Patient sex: F
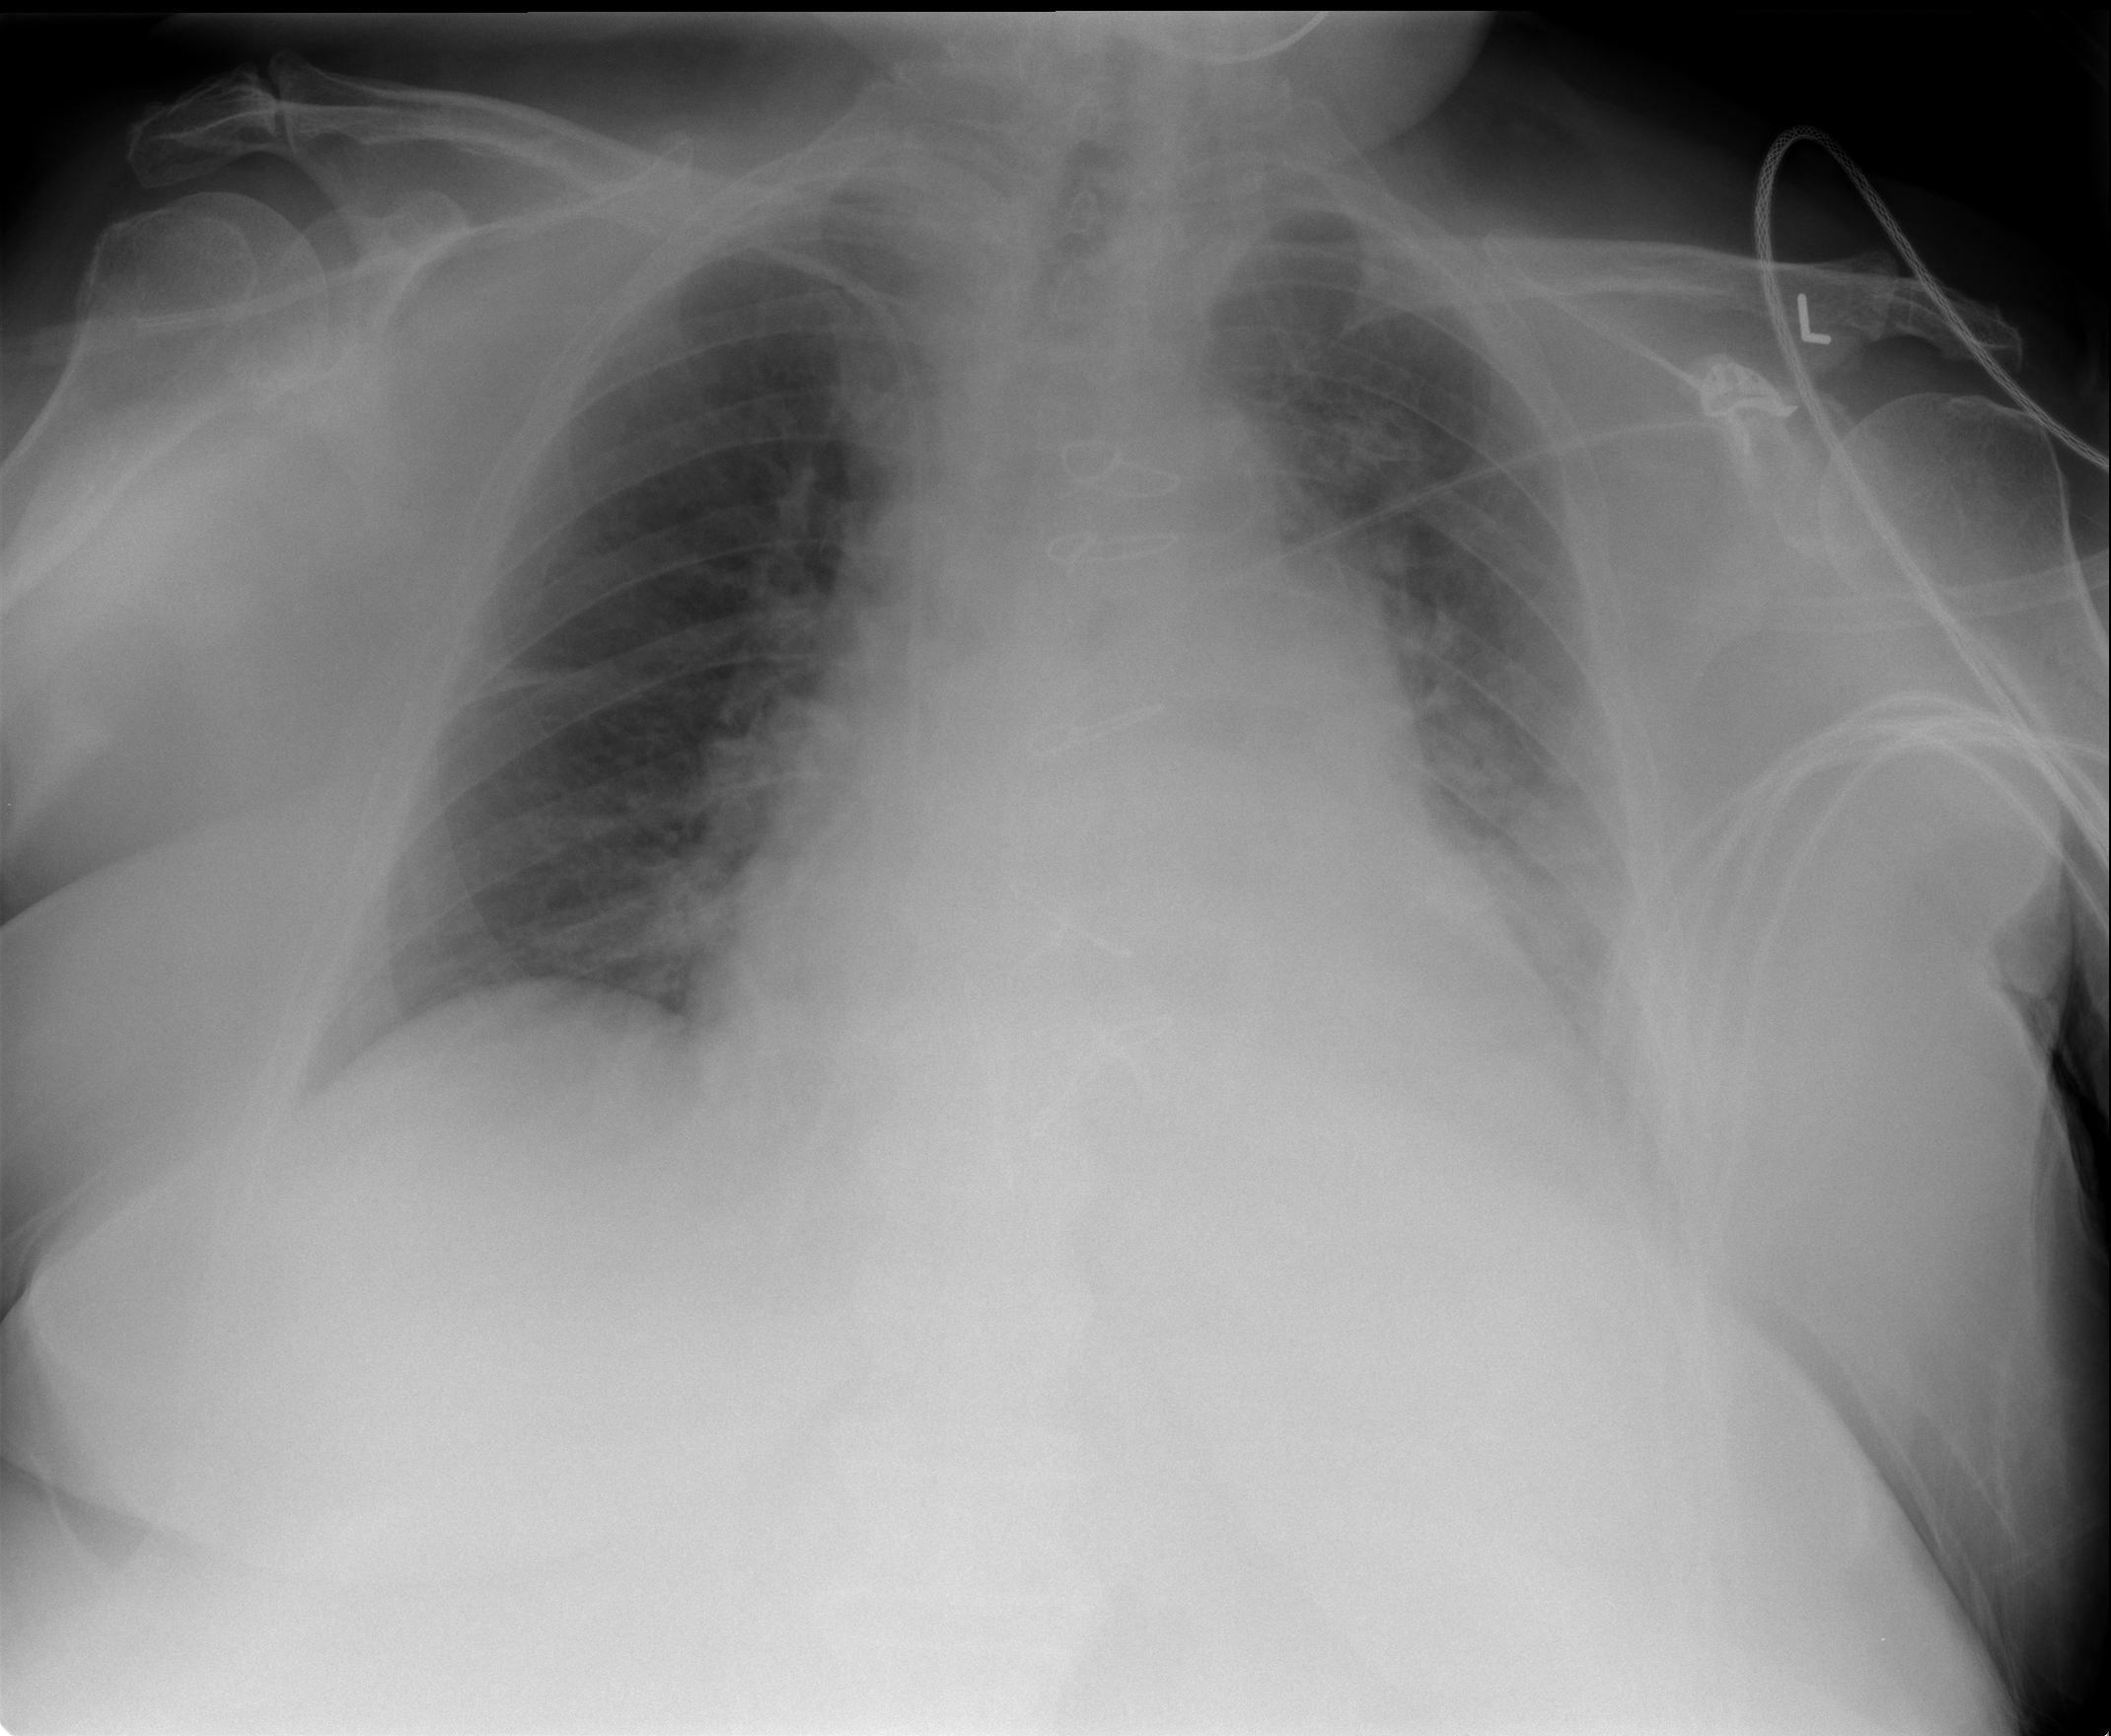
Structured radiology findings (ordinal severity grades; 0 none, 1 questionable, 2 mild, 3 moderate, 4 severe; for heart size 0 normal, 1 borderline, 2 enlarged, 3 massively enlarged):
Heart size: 2
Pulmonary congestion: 2
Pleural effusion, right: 1
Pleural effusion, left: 2
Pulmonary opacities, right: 0
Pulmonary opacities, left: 0
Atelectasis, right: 1
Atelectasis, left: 2